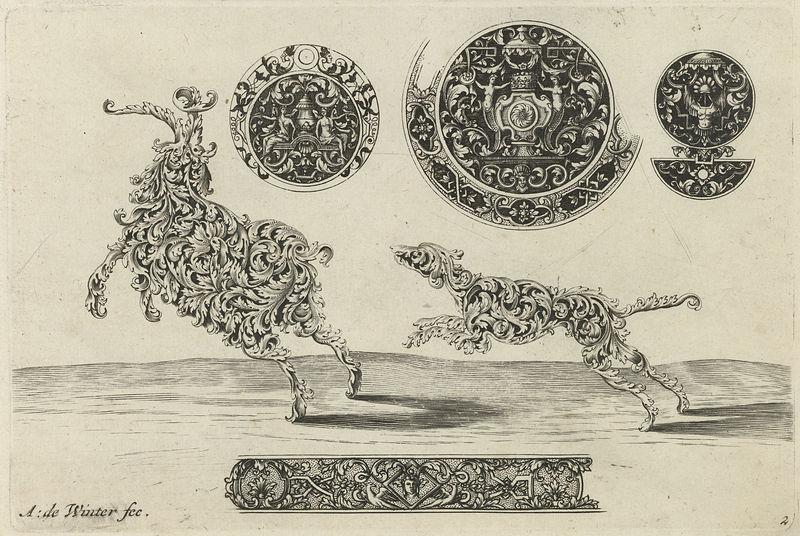
Titel: Ram achtervolgd door hond
Künstler: Anthonie de Winter
Standort: Amsterdam
Institution: Rijksmuseum
Schlagwörter: blätter, kopf, schatten, bewegung, zeichnung, hund, hunde, muster, ornament, signatur, blatt, borte, rund, vase, sprung, grafik, winter, ornamente, medaillon, kreise, jagd, manierismus, blattwerk, ornamentik, bock, ziege, verzierungen, symbole, widder, jadg